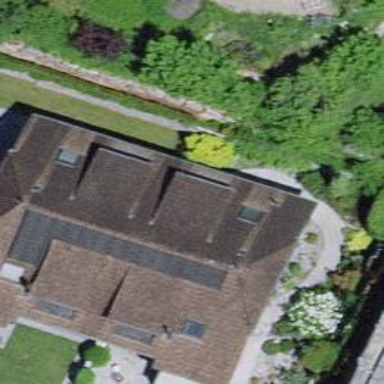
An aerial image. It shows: Half-hipped roof on semi-detached house.